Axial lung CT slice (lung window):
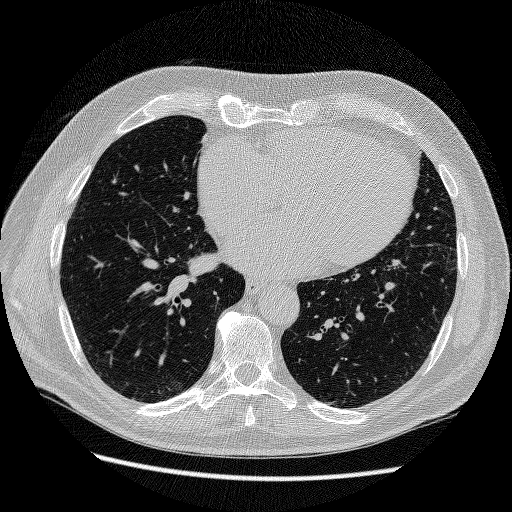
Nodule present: no